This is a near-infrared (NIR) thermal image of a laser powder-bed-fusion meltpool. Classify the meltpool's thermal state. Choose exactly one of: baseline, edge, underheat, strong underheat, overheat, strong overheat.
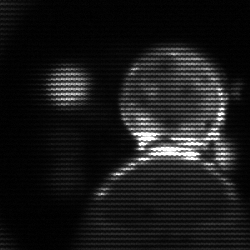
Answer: edge